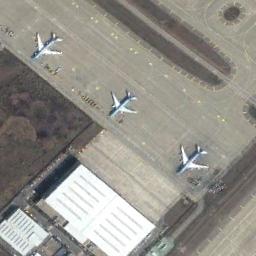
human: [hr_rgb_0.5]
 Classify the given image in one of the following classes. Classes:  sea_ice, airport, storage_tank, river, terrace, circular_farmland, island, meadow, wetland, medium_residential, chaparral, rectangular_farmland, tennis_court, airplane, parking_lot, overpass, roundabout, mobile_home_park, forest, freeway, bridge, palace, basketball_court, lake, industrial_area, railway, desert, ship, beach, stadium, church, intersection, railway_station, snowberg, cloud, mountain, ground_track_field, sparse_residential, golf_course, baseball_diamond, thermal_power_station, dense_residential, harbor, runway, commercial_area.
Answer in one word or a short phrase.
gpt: airplane